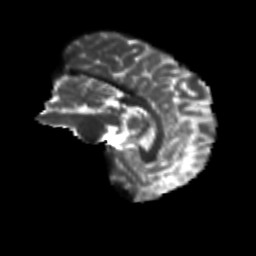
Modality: T2w
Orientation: sagittal
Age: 27
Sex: male
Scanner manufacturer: siemens
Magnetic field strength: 3 T
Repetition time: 8.6 s
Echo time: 0.095 s